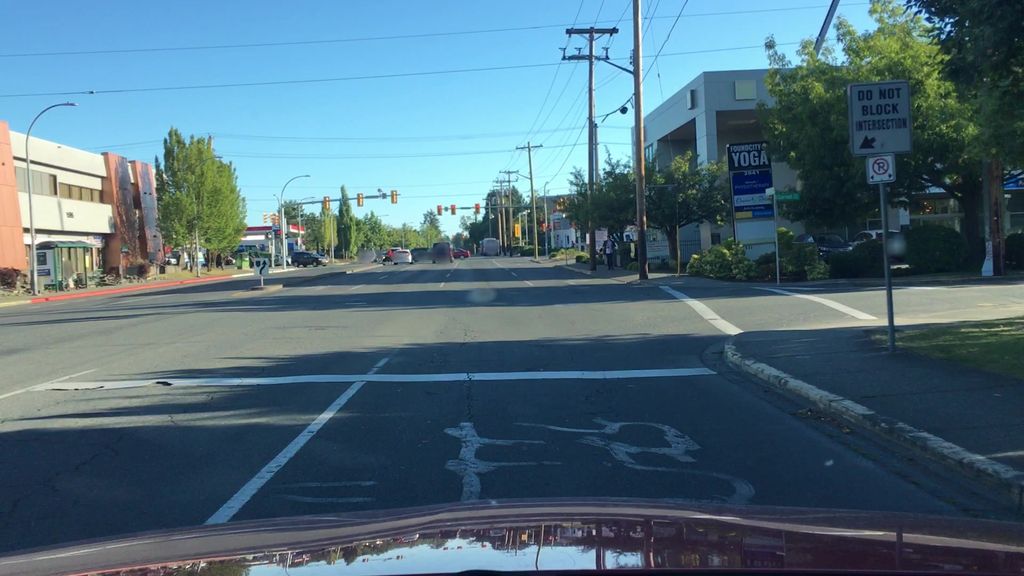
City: victoria